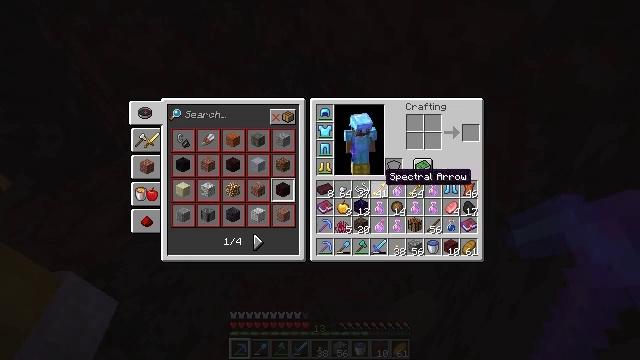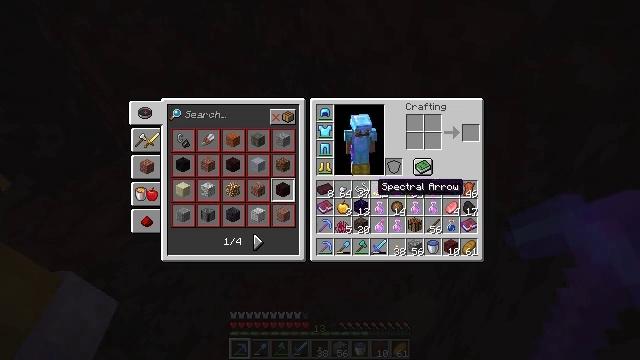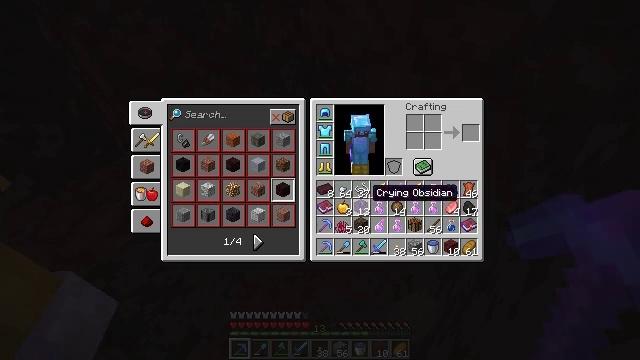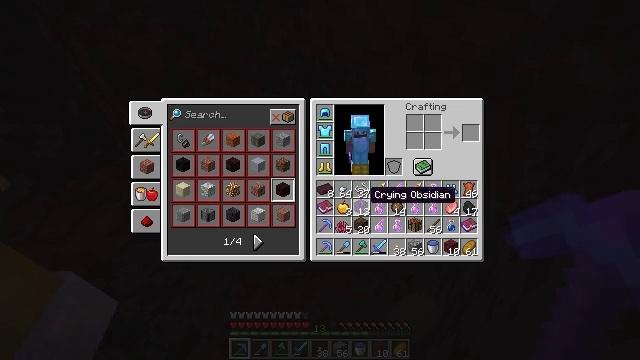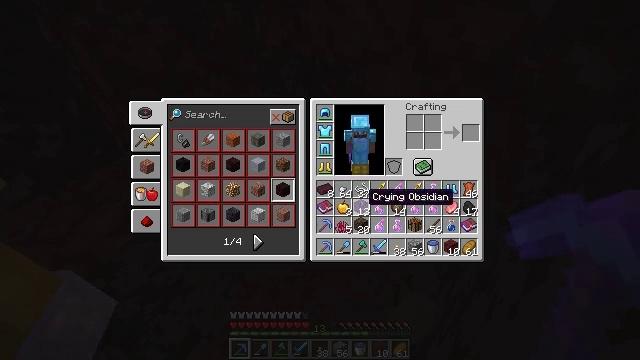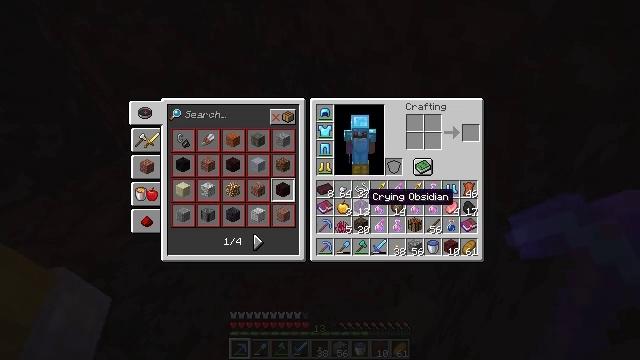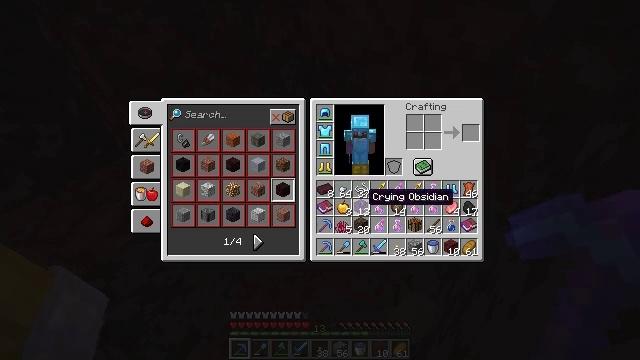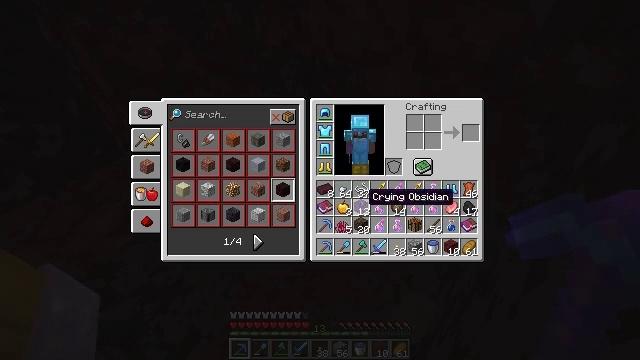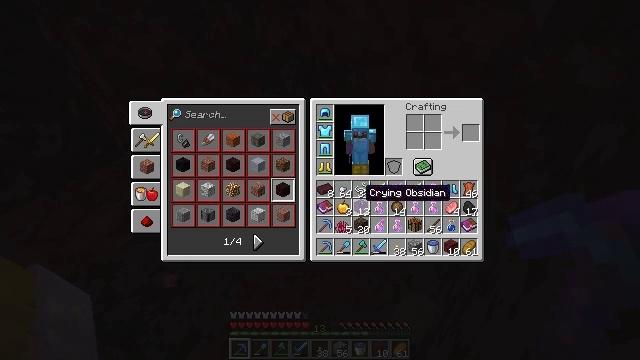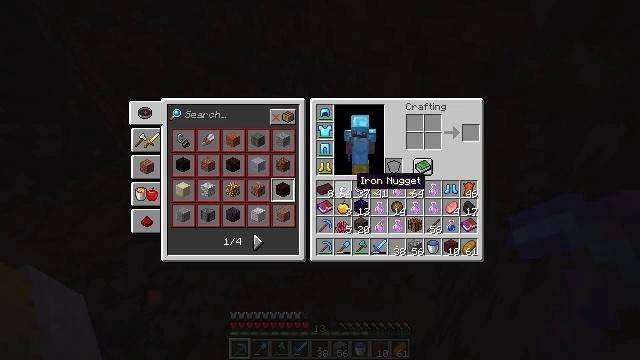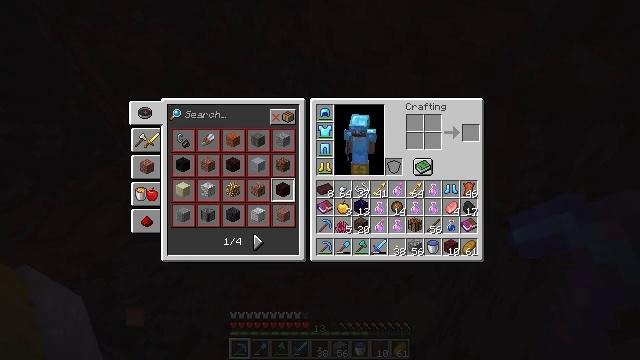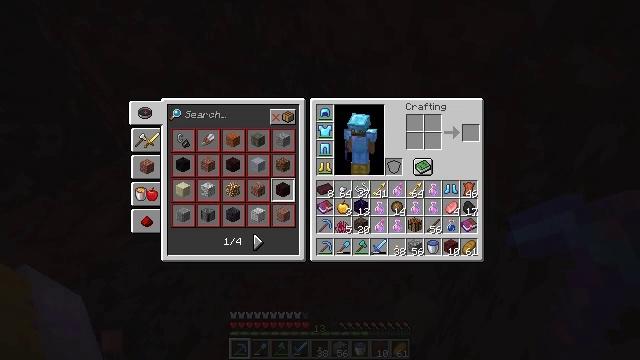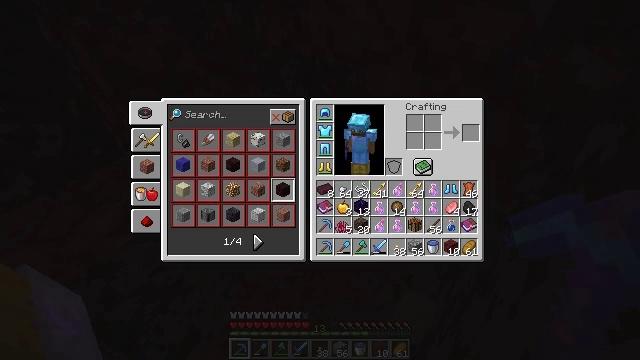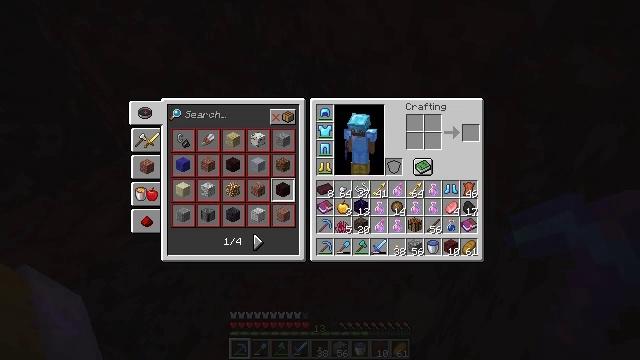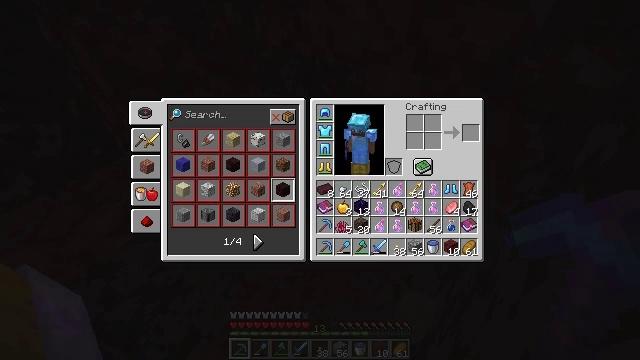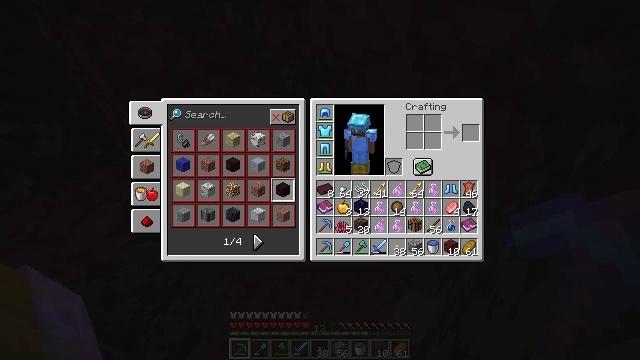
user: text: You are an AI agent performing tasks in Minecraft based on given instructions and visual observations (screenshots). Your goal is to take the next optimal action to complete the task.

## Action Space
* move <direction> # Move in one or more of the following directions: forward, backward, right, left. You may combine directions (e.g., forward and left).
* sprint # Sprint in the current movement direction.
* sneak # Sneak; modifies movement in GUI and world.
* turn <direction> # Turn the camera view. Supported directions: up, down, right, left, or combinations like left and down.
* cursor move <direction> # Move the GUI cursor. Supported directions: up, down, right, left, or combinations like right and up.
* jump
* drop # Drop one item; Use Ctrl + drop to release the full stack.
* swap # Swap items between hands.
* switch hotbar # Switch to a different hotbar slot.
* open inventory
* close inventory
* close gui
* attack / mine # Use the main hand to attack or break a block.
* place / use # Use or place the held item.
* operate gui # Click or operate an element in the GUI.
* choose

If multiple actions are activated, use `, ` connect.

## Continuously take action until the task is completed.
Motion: motion action
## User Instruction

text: Remove a nether brick from the inventory.
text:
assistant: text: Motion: cursor move left and down
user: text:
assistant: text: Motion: no_op
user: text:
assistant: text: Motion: no_op
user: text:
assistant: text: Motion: no_op
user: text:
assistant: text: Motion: no_op
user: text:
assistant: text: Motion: no_op
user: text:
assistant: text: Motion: no_op
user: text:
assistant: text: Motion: no_op
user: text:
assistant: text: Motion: cursor move left and up
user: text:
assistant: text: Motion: cursor move left and up
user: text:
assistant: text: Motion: no_op
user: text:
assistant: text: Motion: no_op
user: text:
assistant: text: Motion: no_op
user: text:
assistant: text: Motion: no_op
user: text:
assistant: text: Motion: no_op
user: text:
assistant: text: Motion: no_op
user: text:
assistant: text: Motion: no_op
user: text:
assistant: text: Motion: no_op
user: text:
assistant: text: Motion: no_op
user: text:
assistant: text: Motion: cursor move left
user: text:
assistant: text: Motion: cursor move left
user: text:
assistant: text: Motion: no_op
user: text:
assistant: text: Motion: no_op
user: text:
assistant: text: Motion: no_op
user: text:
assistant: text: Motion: no_op
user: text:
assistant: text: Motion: no_op
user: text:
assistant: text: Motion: no_op
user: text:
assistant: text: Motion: no_op
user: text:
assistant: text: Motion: no_op
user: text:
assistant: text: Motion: operate gui